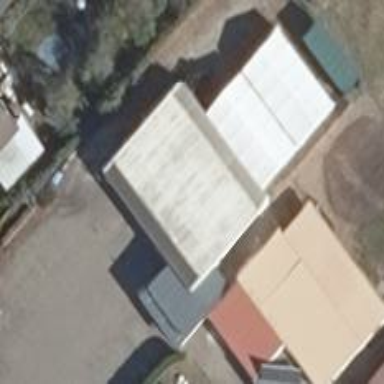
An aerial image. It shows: Car repair shop.